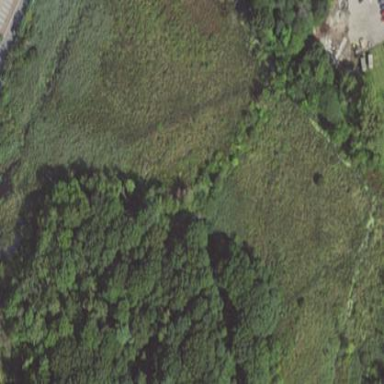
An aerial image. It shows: Wetland area characterized by wet meadow.